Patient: sex M, age 43
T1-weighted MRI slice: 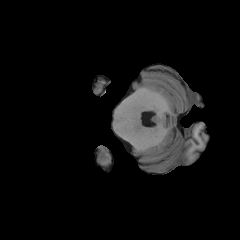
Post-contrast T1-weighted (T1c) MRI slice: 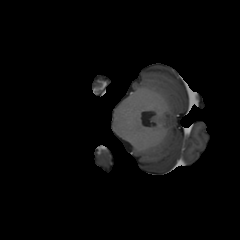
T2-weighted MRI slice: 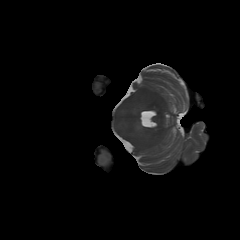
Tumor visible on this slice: no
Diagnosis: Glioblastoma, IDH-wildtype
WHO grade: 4